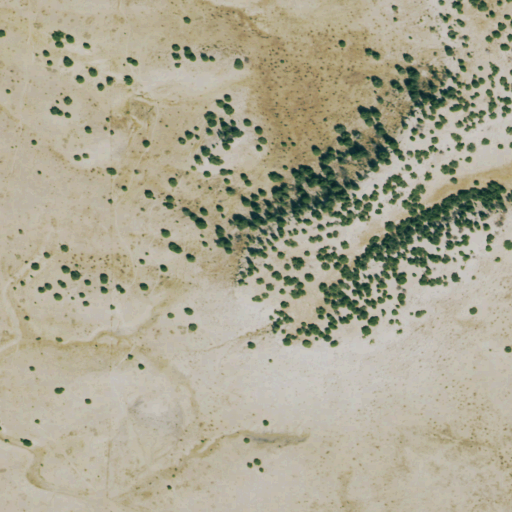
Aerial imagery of mountain in Colorado named Goat Butte containing grassland and shrub